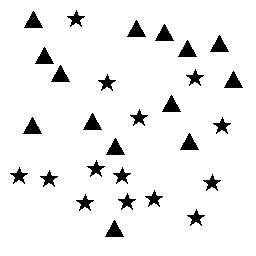
Squares: 0
Triangles: 14
Stars: 14
Total shapes: 28